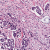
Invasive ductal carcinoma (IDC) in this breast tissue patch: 1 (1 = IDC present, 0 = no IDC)